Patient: sex F, age 43
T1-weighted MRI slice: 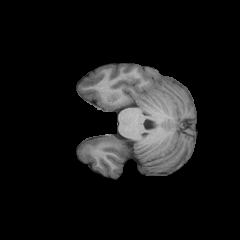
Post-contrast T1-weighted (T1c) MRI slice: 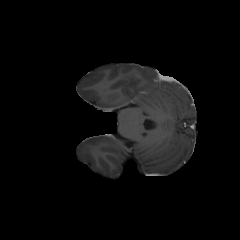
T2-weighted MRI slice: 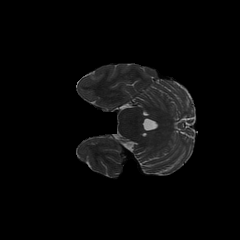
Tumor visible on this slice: no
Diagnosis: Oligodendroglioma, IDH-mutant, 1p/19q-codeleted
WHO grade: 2